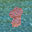
Label: 8